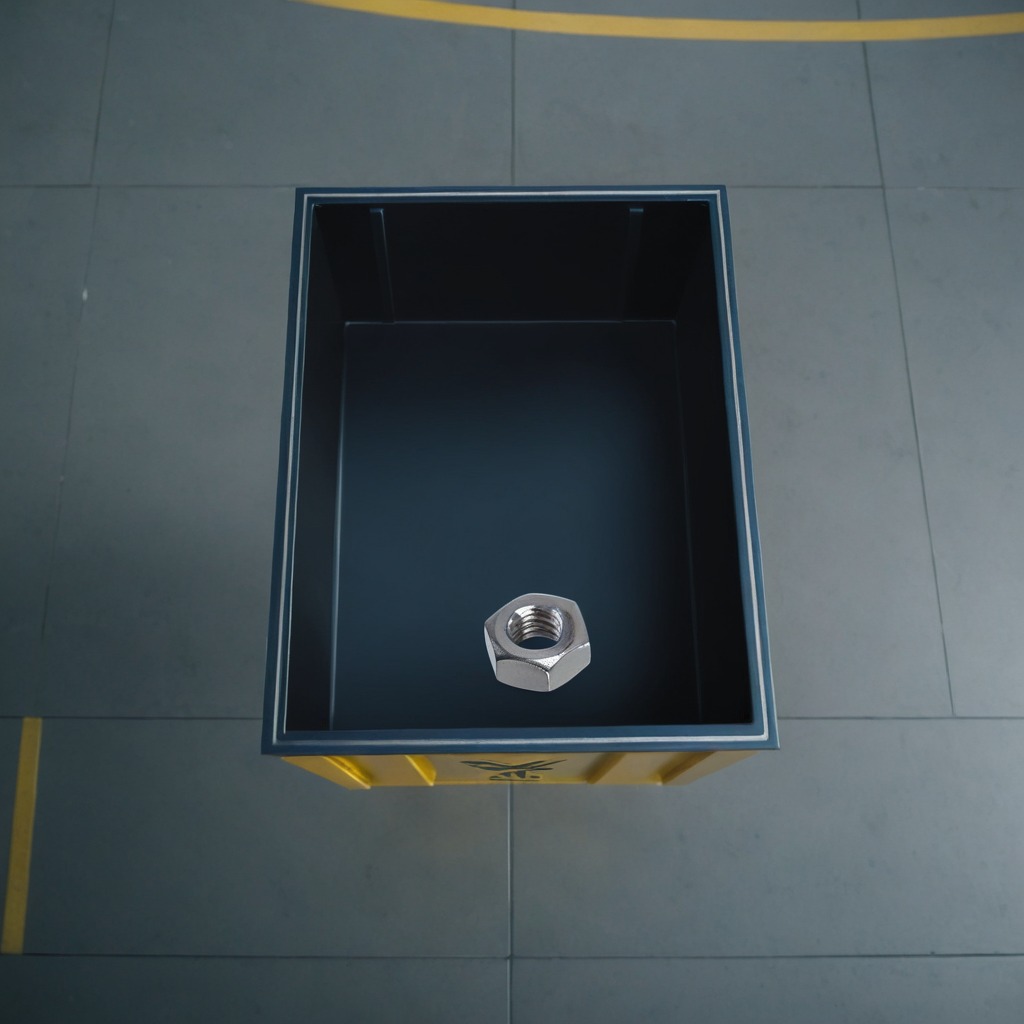
A metal nut is lying on the toolbox surface in an airplane hangar workshop 8K.